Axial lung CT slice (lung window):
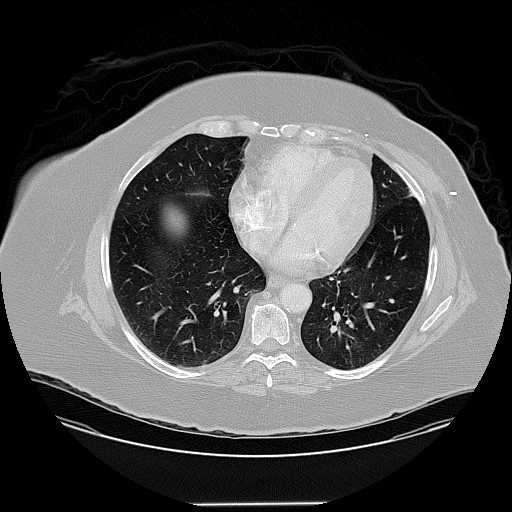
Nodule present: no